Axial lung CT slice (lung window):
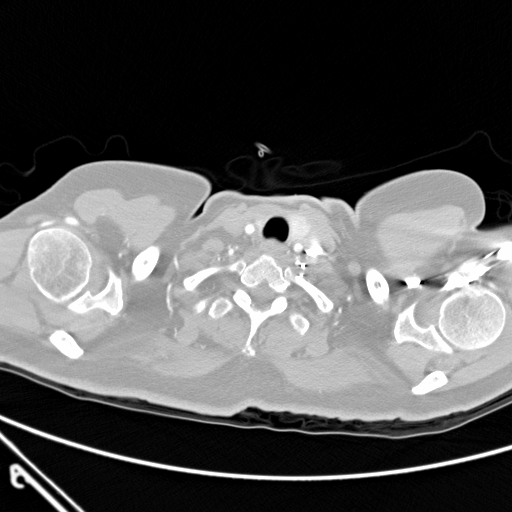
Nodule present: no